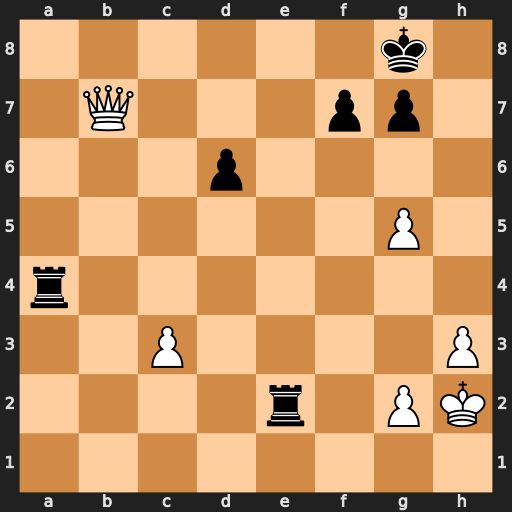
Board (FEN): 6k1/1Q3pp1/3p4/6P1/r7/2P4P/4r1PK/8
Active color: w
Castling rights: -
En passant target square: -
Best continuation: g6 fxg6 Qb3+ Kh7 Qxa4